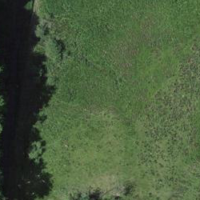
EUNIS habitat code: 21
Species observed at this site:
Anas platyrhynchos
Sylvia atricapilla